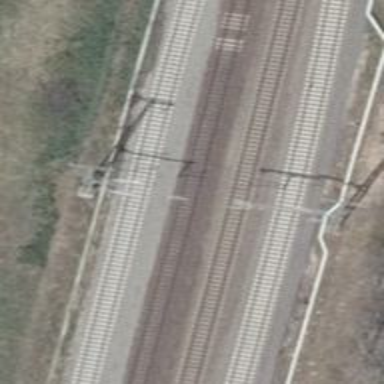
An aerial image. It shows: Railway track with contact line for electrification.